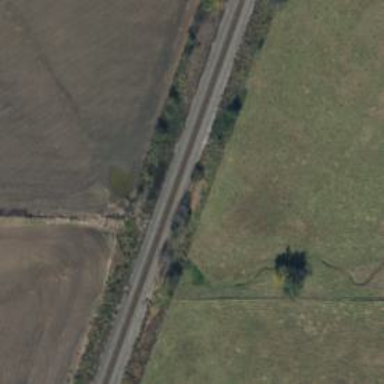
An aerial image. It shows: Railway track.